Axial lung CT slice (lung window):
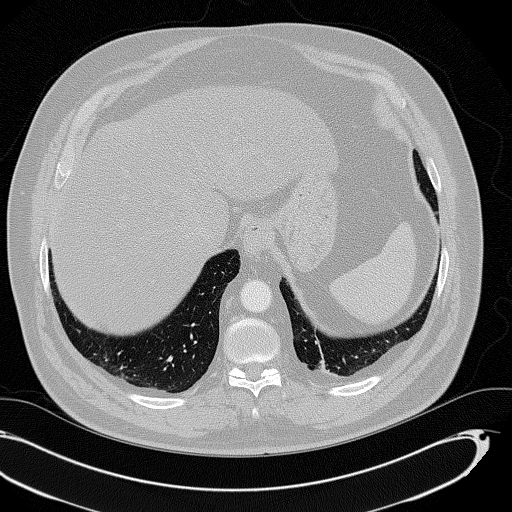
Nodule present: no